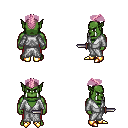
a pixel art fantasy rpg character, male body template, orc, green skin, white robe, red pants, pink short mohawk hairstyle, gold boots, dagger, four views (front, back, left, right), 2x2 character sprite sheet, small pixel art, hard edges, no anti-aliasing